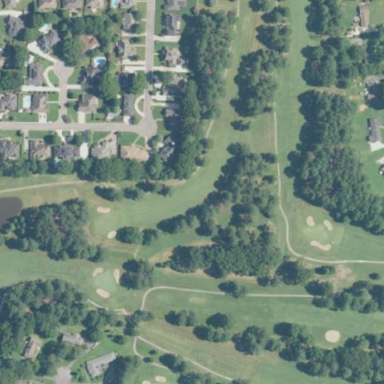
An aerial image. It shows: Golf course.